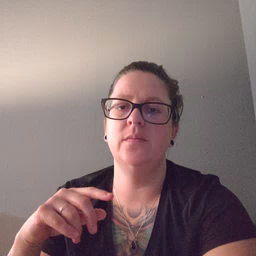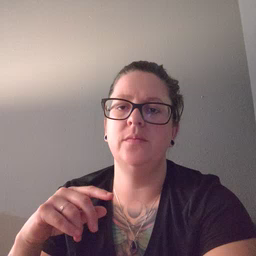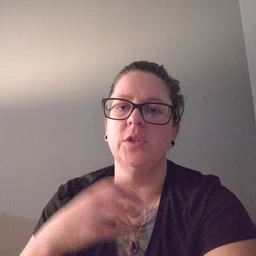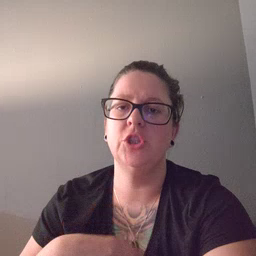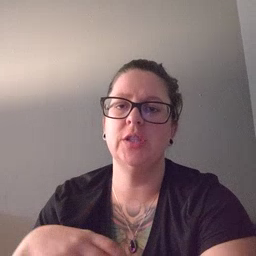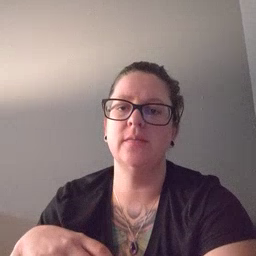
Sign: hungry